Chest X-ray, PA view. Patient: 54 years old, sex M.
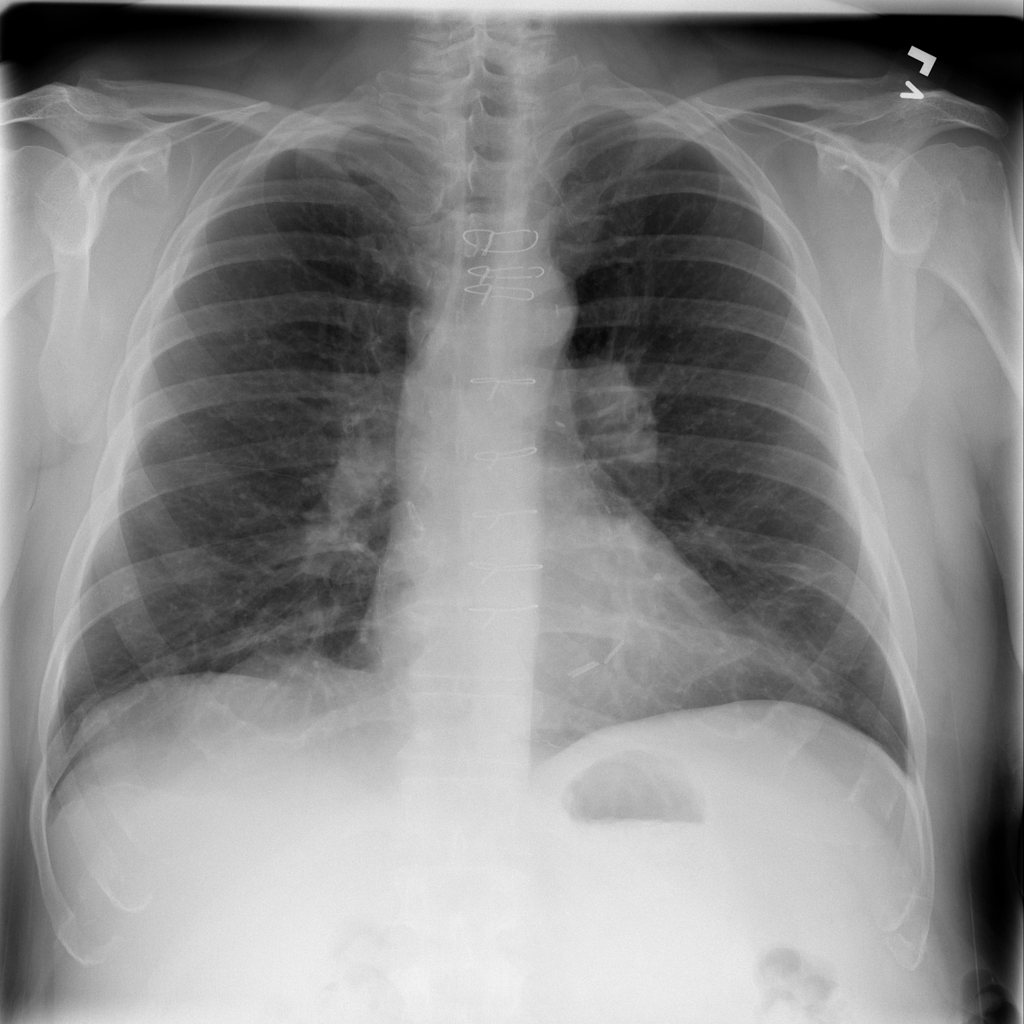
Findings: No Finding